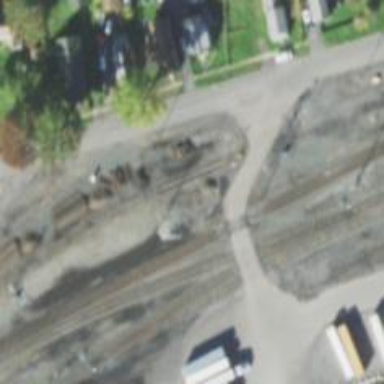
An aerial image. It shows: Level crossing along the railway.